Aerial crown-view tile of a tropical tree (Barro Colorado Island, Panama), acquired 20240716:
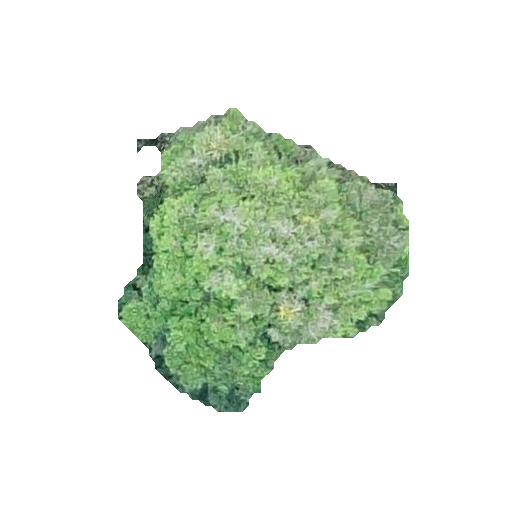
Species: Prioria copaifera
GBIF accepted scientific name: Prioria copaifera
Crown area: 89.717 m²